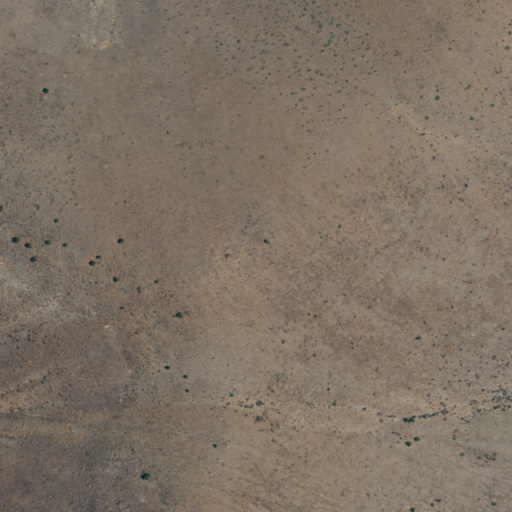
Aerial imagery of mountains in New Mexico named Cedar Mountain Range containing shrub and grassland